Question: What is the advantage with not having a build path in eclipse? Why is that setting default when it's like something you'd never use? It seems eclipse indigo was developed to make software development as obscure as possible. I just checked out a fresh copy of the project I checked in (called dungeonworld) this afternoon from another computer and automatically nothing works, can't compile, can't choose build path, can't add jre, can't add jdk, can't add that to project properties.

Is my eclipse broken? I can't believe this is happening, such an easy thing not feasible.
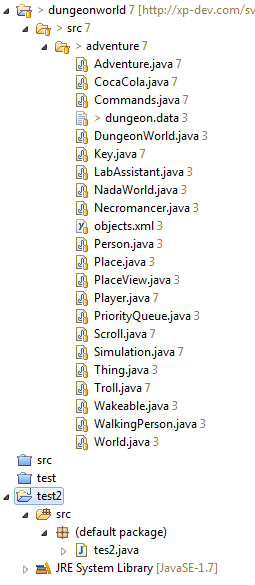
Answer: It looks like you did not add Eclipse project metadata files to your source control system, so Eclipse doesn't know what your build path is or whether it is even a java project. You can see that the little folder on your dungeonworld project is missing the little 'j', which means Eclipse doesn't think it's a java project.
Go back to your other computer and look for the following files in your original project root...
1. .project
2. .classpath
3. .settings/*
Make sure all of the end up in your source control system or nothing will work right.